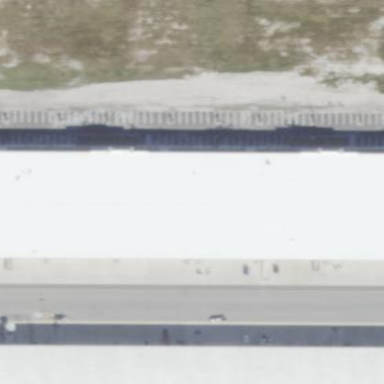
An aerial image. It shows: Warehouse building.